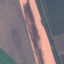
Land use / land cover class: AnnualCrop